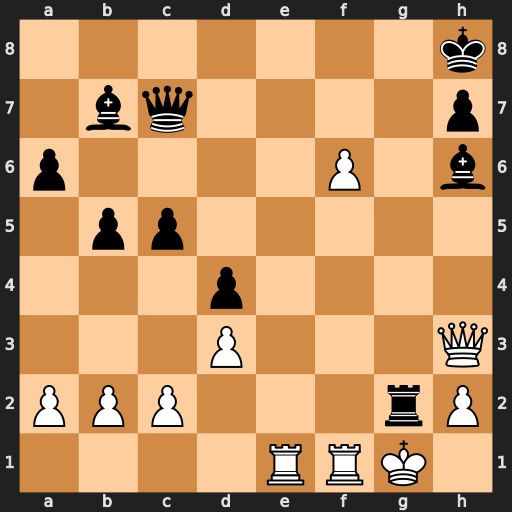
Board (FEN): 7k/1bq4p/p4P1b/1pp5/3p4/3P3Q/PPP3rP/4RRK1
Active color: w
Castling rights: -
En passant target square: -
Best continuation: Qxg2 Be3+ Rxe3